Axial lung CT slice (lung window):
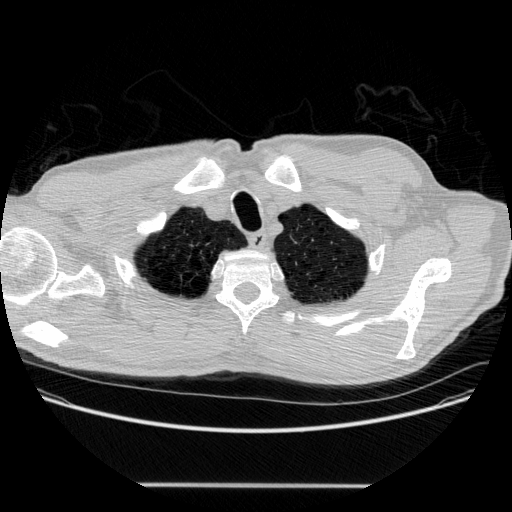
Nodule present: no